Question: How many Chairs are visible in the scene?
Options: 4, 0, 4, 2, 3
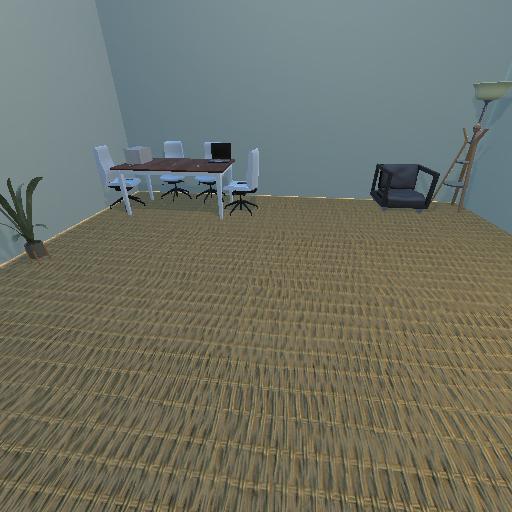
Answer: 4